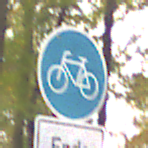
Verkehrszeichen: Radweg
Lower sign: HinweisDurchVerbaleAngabe2
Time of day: Midday
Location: Outdoor (Nature)
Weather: Overcast
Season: NotSpecified
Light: Natural